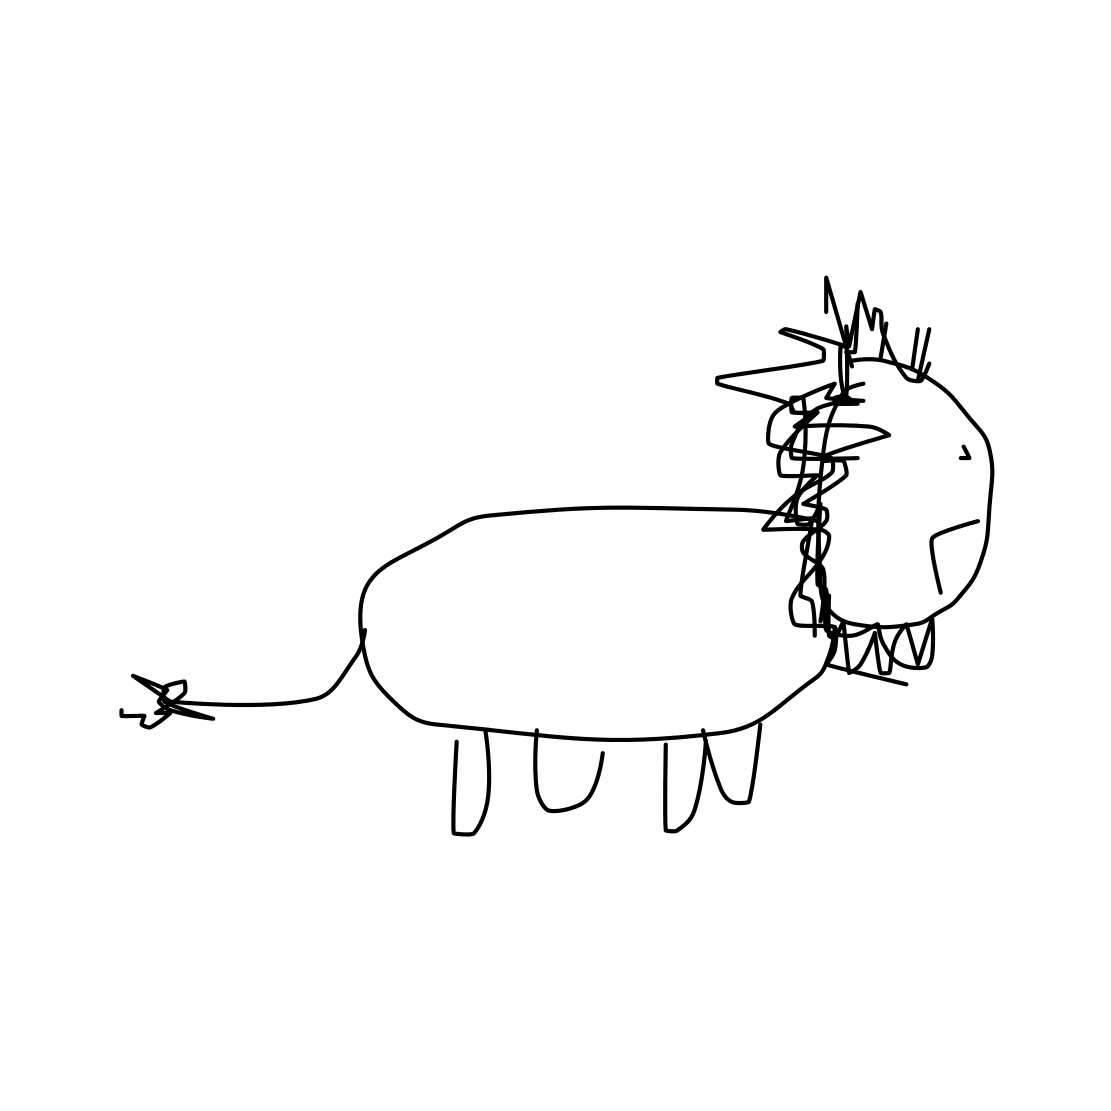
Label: lion